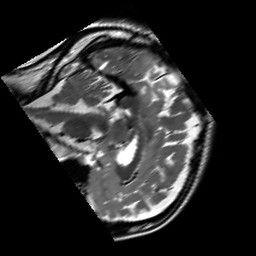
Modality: T2w
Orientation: sagittal
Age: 30
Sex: female
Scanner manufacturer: siemens
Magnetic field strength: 3 T
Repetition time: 7 s
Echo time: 0.09 s